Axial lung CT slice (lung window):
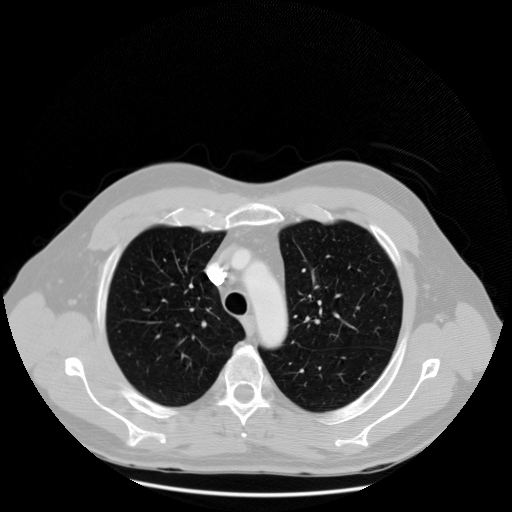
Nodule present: no